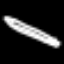
Label: pencil